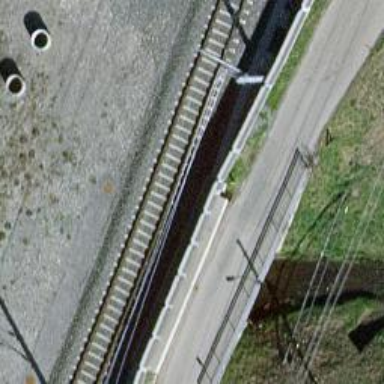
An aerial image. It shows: Railway bridge with electrified contact lines for the main rail track.